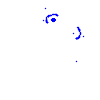
Particle: pion